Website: walmart
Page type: account-selection
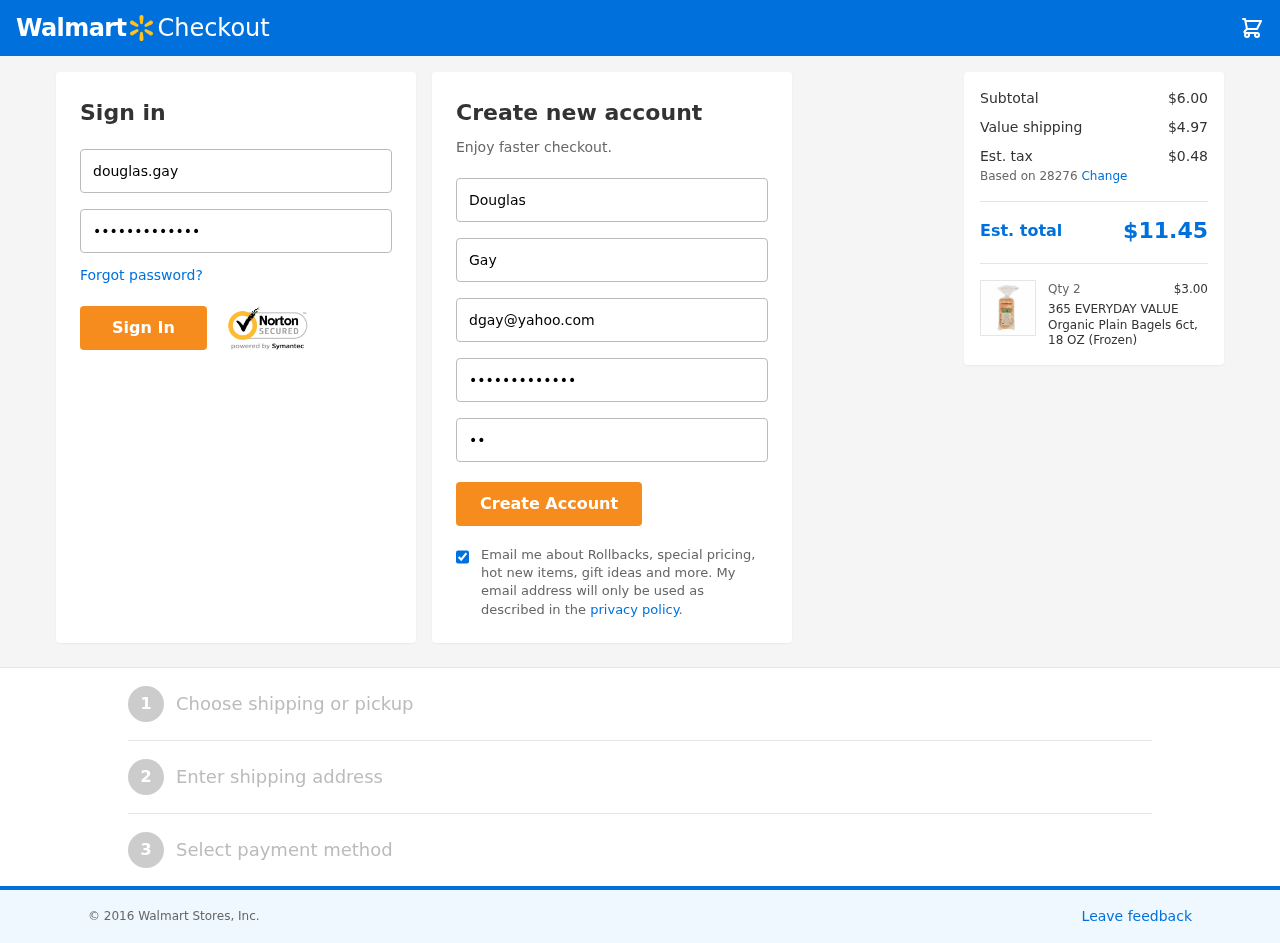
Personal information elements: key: PII_EMAIL
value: dgay@yahoo.com
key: PII_FIRSTNAME
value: Douglas
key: PII_LASTNAME
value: Gay
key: PII_LOGIN_USERNAME
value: douglas.gay
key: PII_POSTCODE
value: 28276
Product elements: key: PRODUCT1_NAME
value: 365 EVERYDAY VALUE Organic Plain Bagels 6ct, 18 OZ (Frozen)
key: PRODUCT1_PRICE
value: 3
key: PRODUCT1_QUANTITY
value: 2
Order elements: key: ORDER_SUBTOTAL
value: $6.00
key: ORDER_SHIPPING_COST
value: $4.97
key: ORDER_TAX
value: $0.48
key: ORDER_TOTAL
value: $11.45